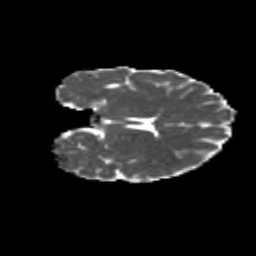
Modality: MD
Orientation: coronal
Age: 10
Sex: female
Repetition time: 9.4 s
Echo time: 0.089 s